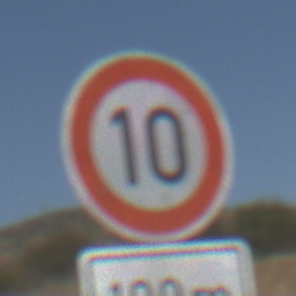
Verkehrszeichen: Geschwindigkeit10
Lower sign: Entfernungsangaben1
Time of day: Midday
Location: Outdoor (RoadRail)
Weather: Clear
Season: Summer
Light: Natural